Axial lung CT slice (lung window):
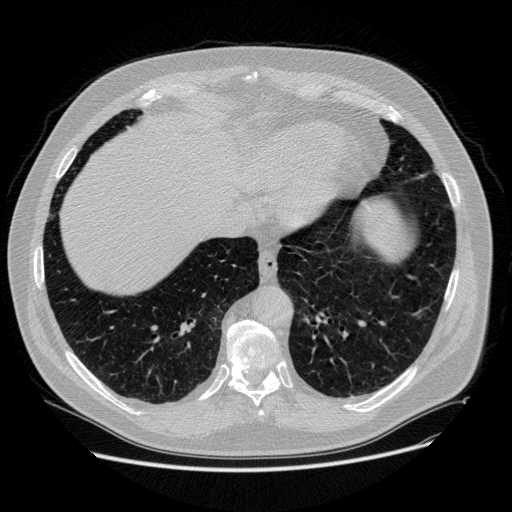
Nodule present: no